Field crop: tomato
Growth stage: 1
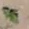
Species: solanum